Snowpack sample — Buffalo Mountain, Silverthorne, Colorado, USA (1/25/25, 10:11 AM MST)
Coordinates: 39.6222, -106.1139
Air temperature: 22 °F
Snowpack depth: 110 cm
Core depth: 30 cm
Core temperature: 42.8 °F
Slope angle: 12°, slope face: 102°
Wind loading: high
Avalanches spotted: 0
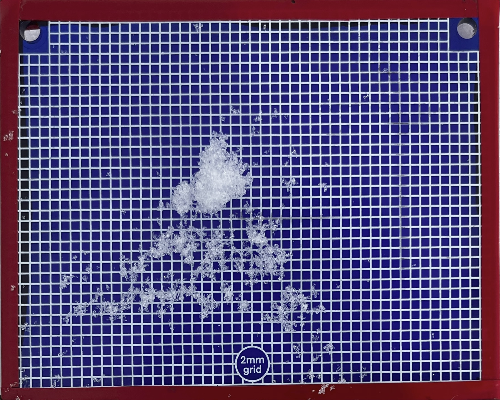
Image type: profile
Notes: No avalanches nearby, collected on the outskirts of a fire break 15 meters from the treeline, on way to Buffalo and Red Mountain